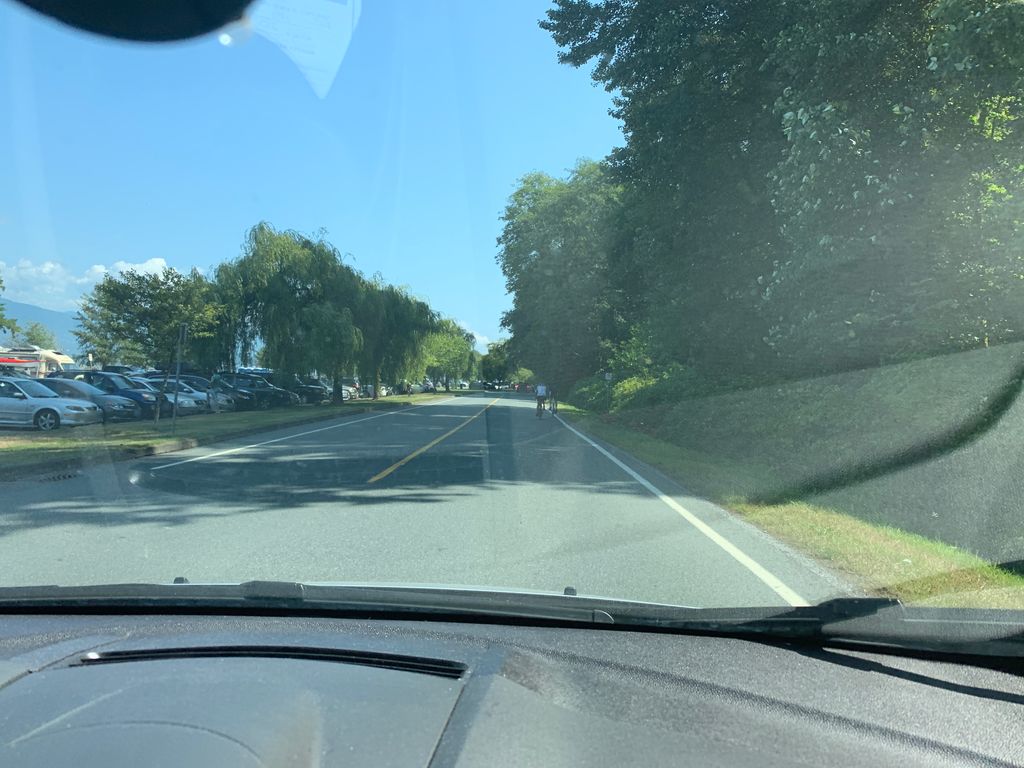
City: vancouver